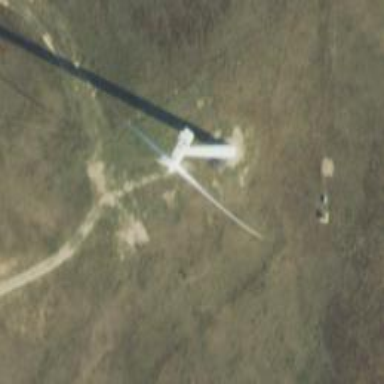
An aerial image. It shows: Wind generator using wind turbines of horizontal axis.